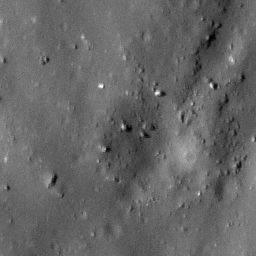
Pit: Tycho 5e
Host crater: Tycho
Host type: impact_melt
Lunar coordinates: latitude -42.622, longitude 348.637